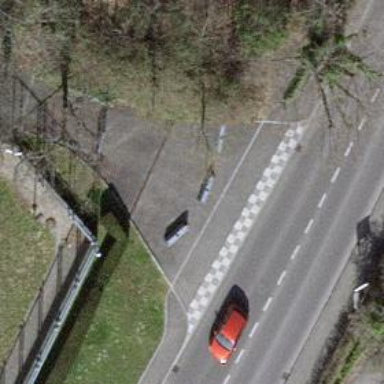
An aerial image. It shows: Block barrier.